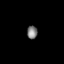
Tissue: lung
Cell type: Epithelial cells
Senescence score: 0.2414
Nuclear area (px): 133
Mean DAPI intensity: 126.12